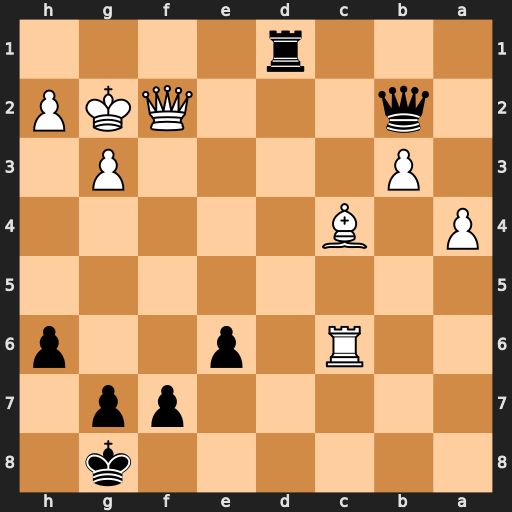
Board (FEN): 6k1/5pp1/2R1p2p/8/P1B5/1P4P1/1q3QKP/3r4
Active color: b
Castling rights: -
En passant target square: -
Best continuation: Rd2 Rc8+ Kh7 Bd3+ f5 Rc2 Rxf2+